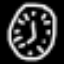
Label: clock